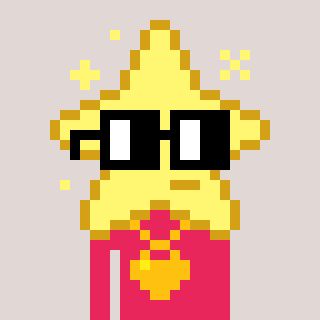
a pixel art character with square black glasses, a star-shaped head and a redpinkish-colored body on a warm background